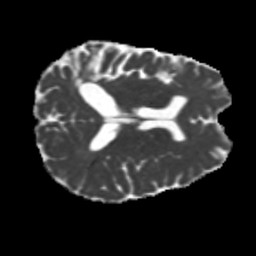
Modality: MD
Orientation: axial
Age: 42
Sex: male
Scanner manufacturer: siemens
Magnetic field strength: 3 T
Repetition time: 5.25 s
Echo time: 0.08 s